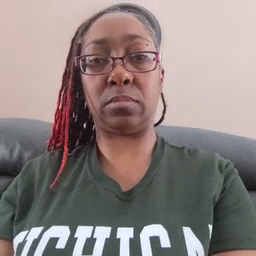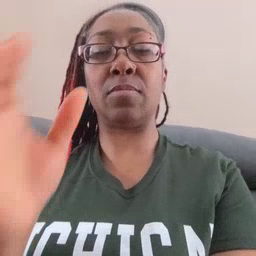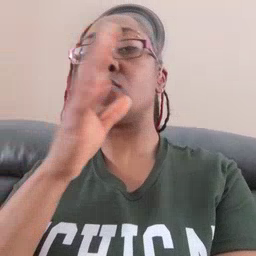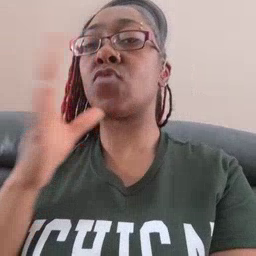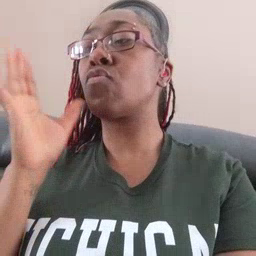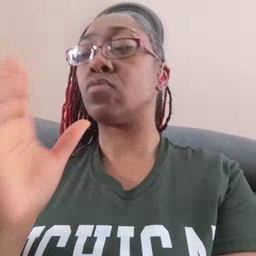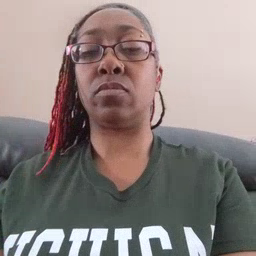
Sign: farm